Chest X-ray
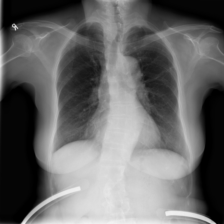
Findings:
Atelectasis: negative
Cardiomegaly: negative
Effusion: negative
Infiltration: negative
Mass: negative
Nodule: negative
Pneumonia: negative
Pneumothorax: negative
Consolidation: negative
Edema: negative
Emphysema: negative
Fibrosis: negative
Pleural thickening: negative
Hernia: negative